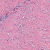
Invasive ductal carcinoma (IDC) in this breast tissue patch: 0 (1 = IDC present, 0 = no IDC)